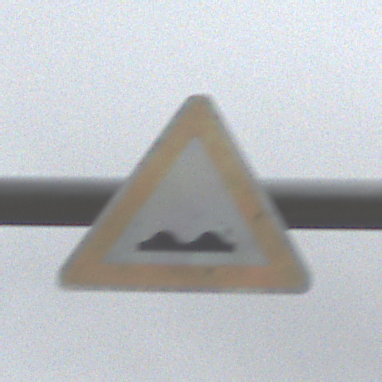
Verkehrszeichen: UnebeneFahrbahn
Umgebung: Outdoor, Nature
Tageszeit: Midday
Wetter: Overcast
Licht: Natural
Jahreszeit: NotSpecified
Kontrast: LowContrast